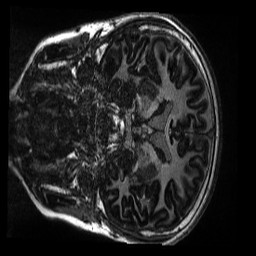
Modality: MP2RAGE
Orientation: coronal
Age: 11
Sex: male
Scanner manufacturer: siemens
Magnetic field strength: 3 T
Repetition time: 4 s
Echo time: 0.00303 s